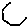
Label: hexagon